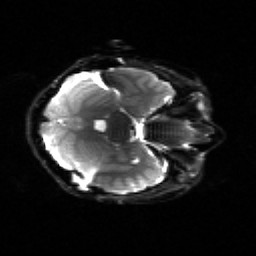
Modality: sbref
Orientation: axial
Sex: male
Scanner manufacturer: siemens
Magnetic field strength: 3 T
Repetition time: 5 s
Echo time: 0.071 s